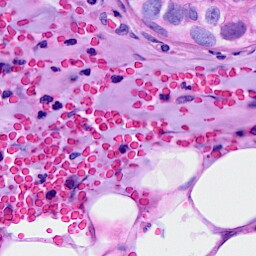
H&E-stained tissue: Breast